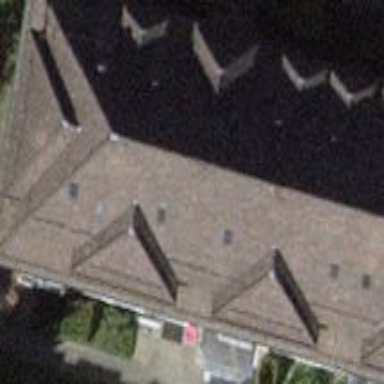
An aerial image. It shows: Building with hipped roof shape.